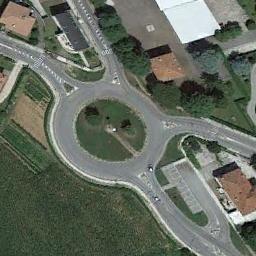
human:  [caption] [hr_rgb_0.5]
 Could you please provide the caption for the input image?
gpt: There are several moving vehicles on the road at the roundabout, There are several buildings and some trees and some lawns around the roundabout .

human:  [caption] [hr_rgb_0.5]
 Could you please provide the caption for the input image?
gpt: The roundabout connects some roads and some houses are next to the roundabout .

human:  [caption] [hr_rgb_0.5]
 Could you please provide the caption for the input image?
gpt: The roundabout is on the grass next to trees and buildings .

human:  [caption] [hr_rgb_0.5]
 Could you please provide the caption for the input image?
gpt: The grass is beside the roundabout .

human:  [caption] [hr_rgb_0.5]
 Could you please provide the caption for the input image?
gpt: There are some buildings and green lawns beside the roundabout .